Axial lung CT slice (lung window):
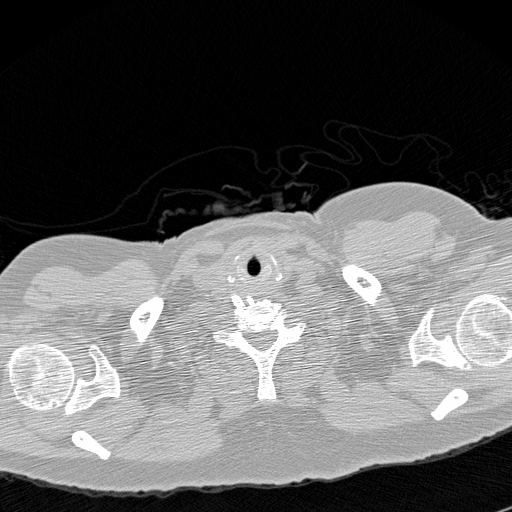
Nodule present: no